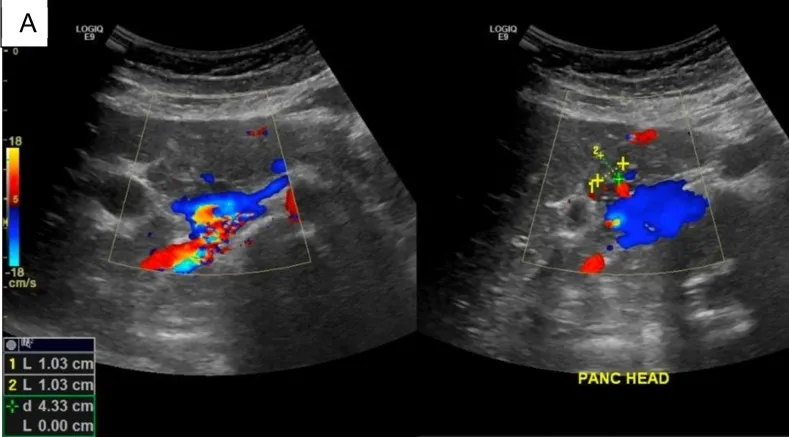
Ultrasound of the abdomen showing ill-defined hypoechogenic lesions in pancreatic head.
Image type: radiology (ultrasound)